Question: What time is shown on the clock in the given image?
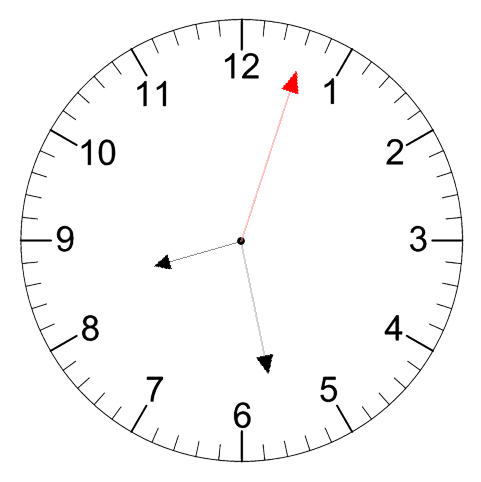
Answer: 08:28:03